The plot shows how the frequency content of a rotor-rig vibration signal evolves over time (STFT spectrogram). Determine the machine's mechanical condition. Answer with exactly one of: normal, misalignment, unbalance, looseness.
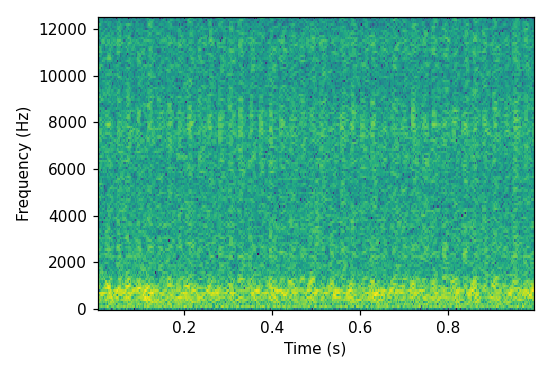
Answer: misalignment